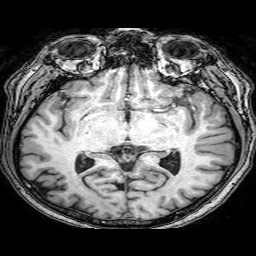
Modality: T1w
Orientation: coronal
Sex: male
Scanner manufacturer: philips
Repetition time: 0.008069 s
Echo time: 0.00369 s